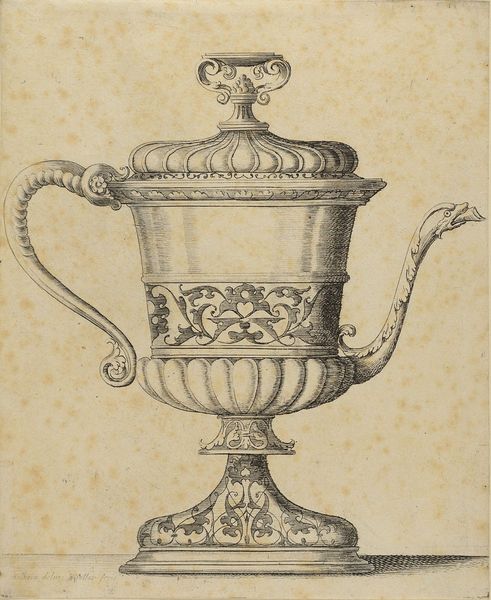
Titel: Deckelkanne
Künstler: Hans Holbein der Jüngere
Standort: Hamburg
Institution: Museum für Kunst und Gewerbe Hamburg
Schlagwörter: blumen, zeichnung, henkel, kanne, vase, papier, grafik, graphik, ornamente, fotografie, photographie, deckel, druckgraphik, druckgrafik, radierung, schlange, kunstgewerbe, kunsthandwerk, verziehrung, arabeske, schnörckel, gerippt, knorpelwerk, reproduktionen, industriedesign, druckerzeugnisse, gefäß, behälter, ornamentstich, vorlageblätter, deckelkanne